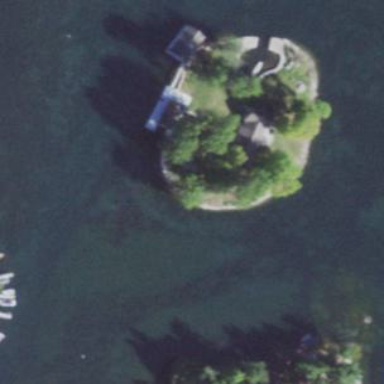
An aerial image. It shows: Islet.